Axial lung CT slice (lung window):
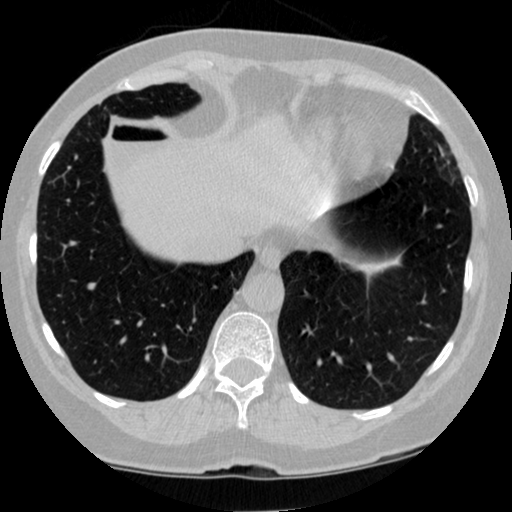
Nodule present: no